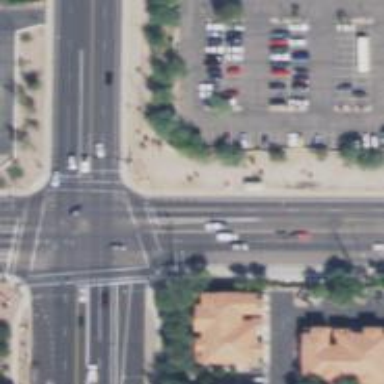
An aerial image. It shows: Solid stop line on the road.